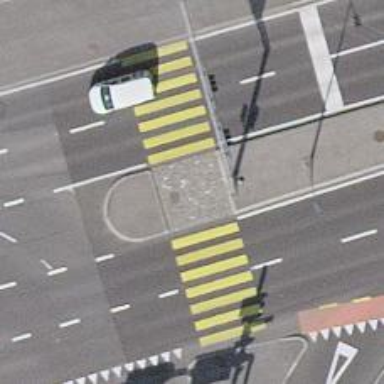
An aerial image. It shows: Marked crossing on asphalt footway.